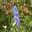
Label: 1